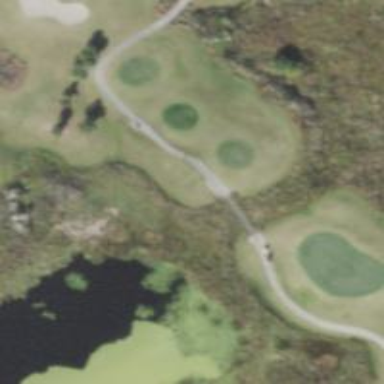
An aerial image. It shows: Path on bridge designed for golf carts.